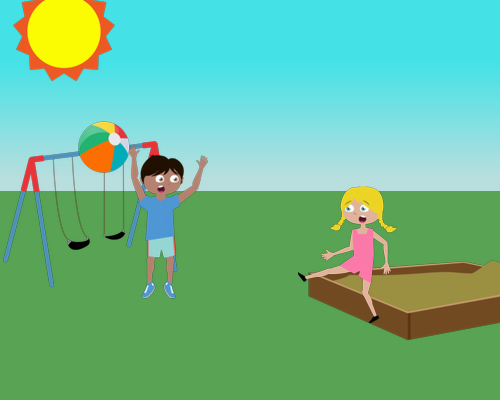
medium sun left side top cut off and under the sun on the left is a small swing facing right covering the front left swing leg is surprised boy jumping hands in air  covering the right corner at top of swing is a medium beach ball  on right  a sandbox with all the right edge cut off beside is a happy girl kicking facing left